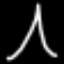
Label: The Eiffel Tower